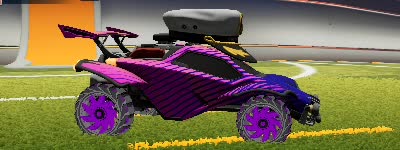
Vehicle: octane